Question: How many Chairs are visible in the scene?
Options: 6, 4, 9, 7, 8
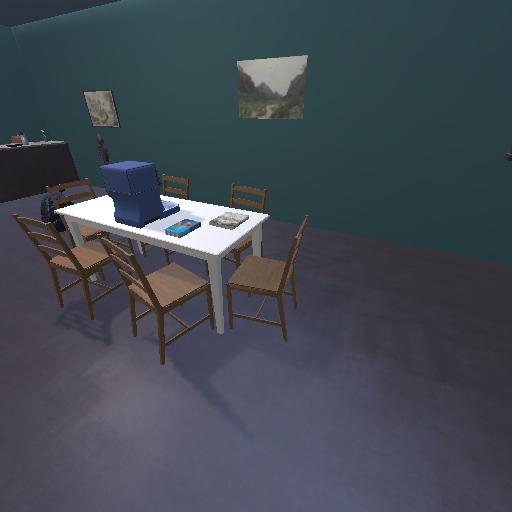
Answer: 6